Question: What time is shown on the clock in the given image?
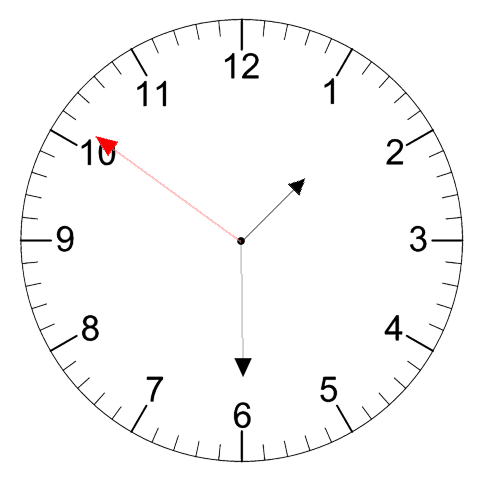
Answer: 01:29:51